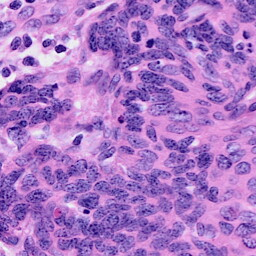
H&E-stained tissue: Cervix